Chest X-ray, PA view. Patient: 33 years old, sex F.
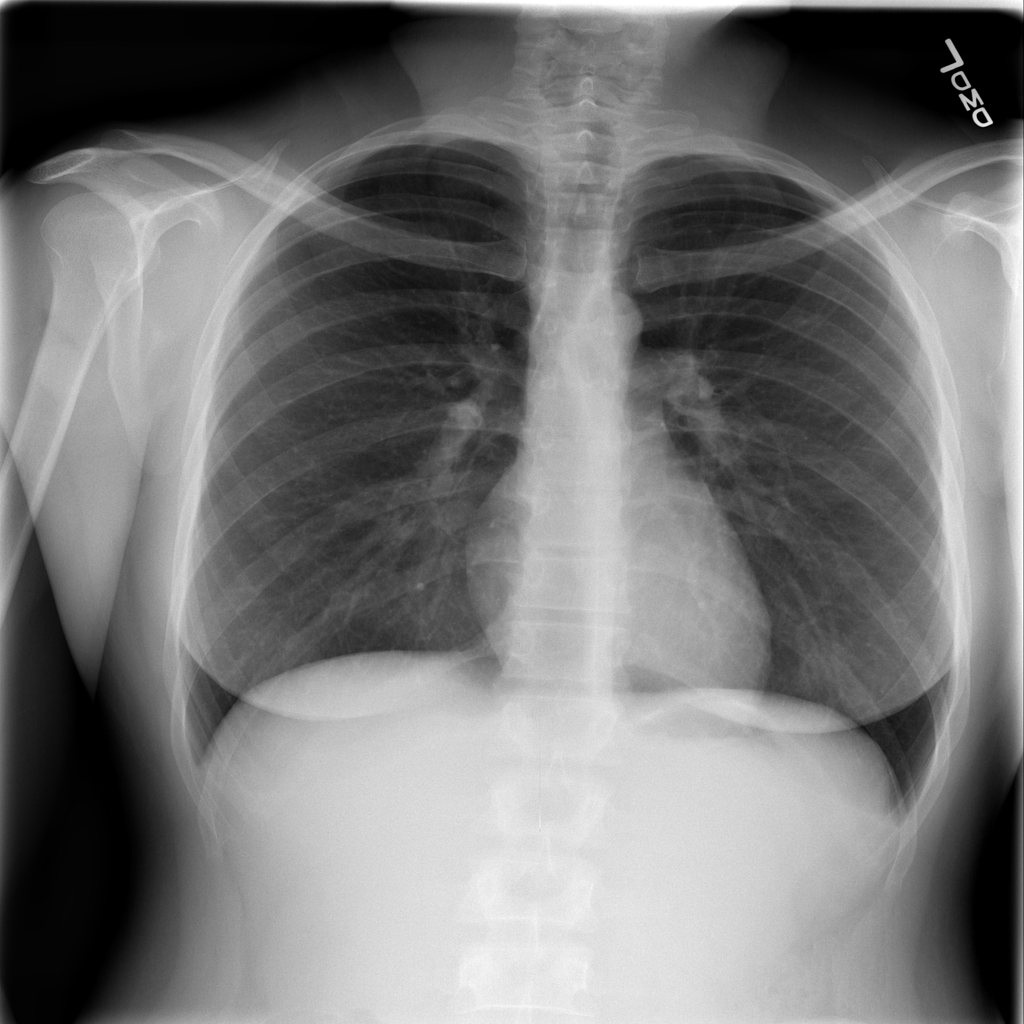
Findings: No Finding